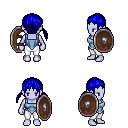
a pixel art fantasy rpg character, female body template, dark elf, purple skin, blue vest, white pants, blue twin-tailed hairstyle, shield, four views (front, back, left, right), 2x2 character sprite sheet, small pixel art, hard edges, no anti-aliasing